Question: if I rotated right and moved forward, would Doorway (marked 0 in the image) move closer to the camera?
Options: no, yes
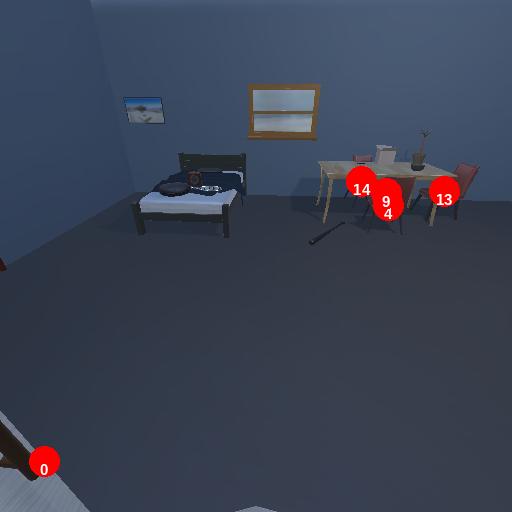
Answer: no